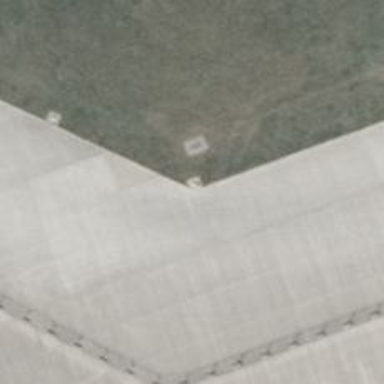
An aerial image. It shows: Area designated as taxiway at the airport.